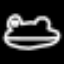
Label: frog